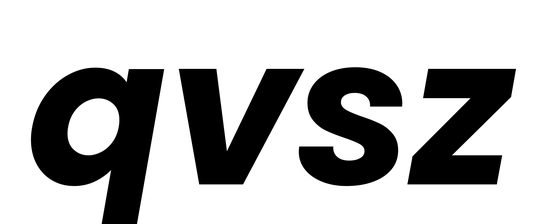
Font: Poppins-BoldItalic